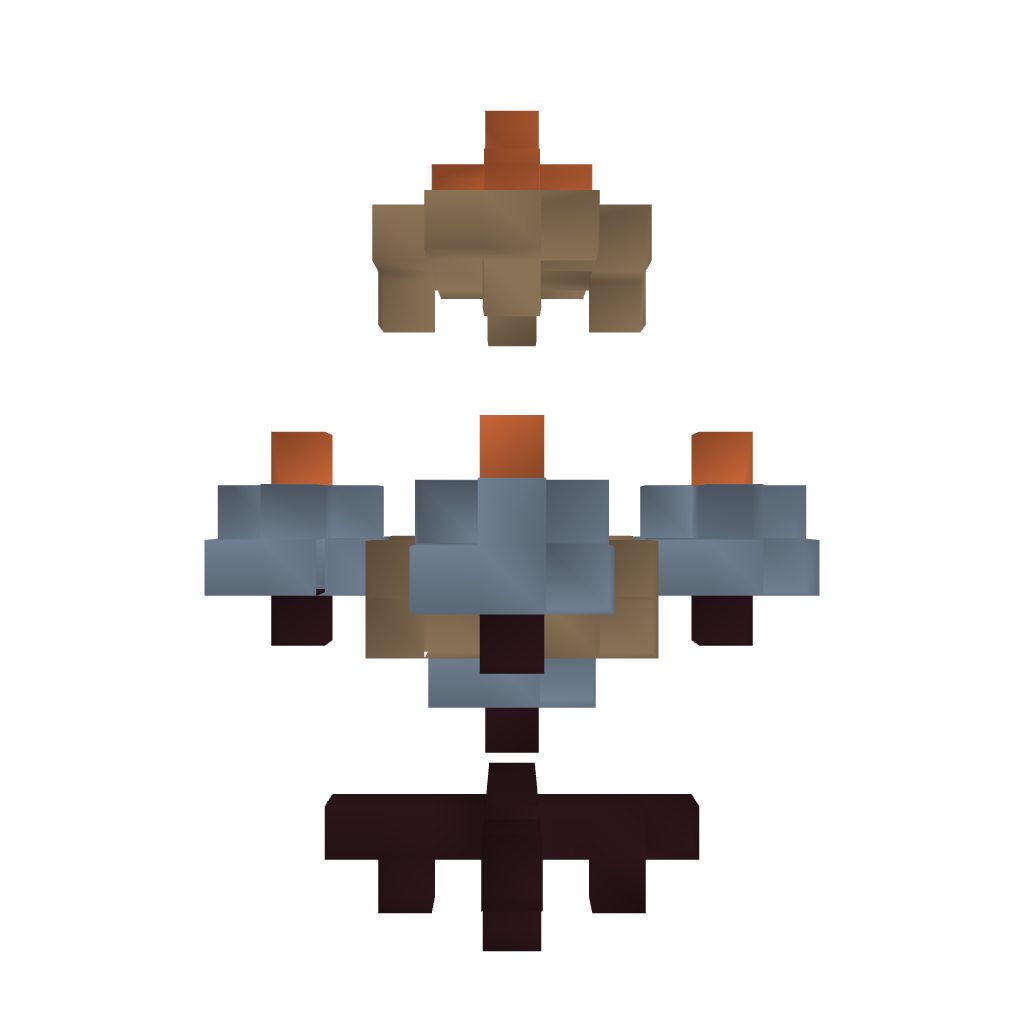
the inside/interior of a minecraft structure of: Big Torch